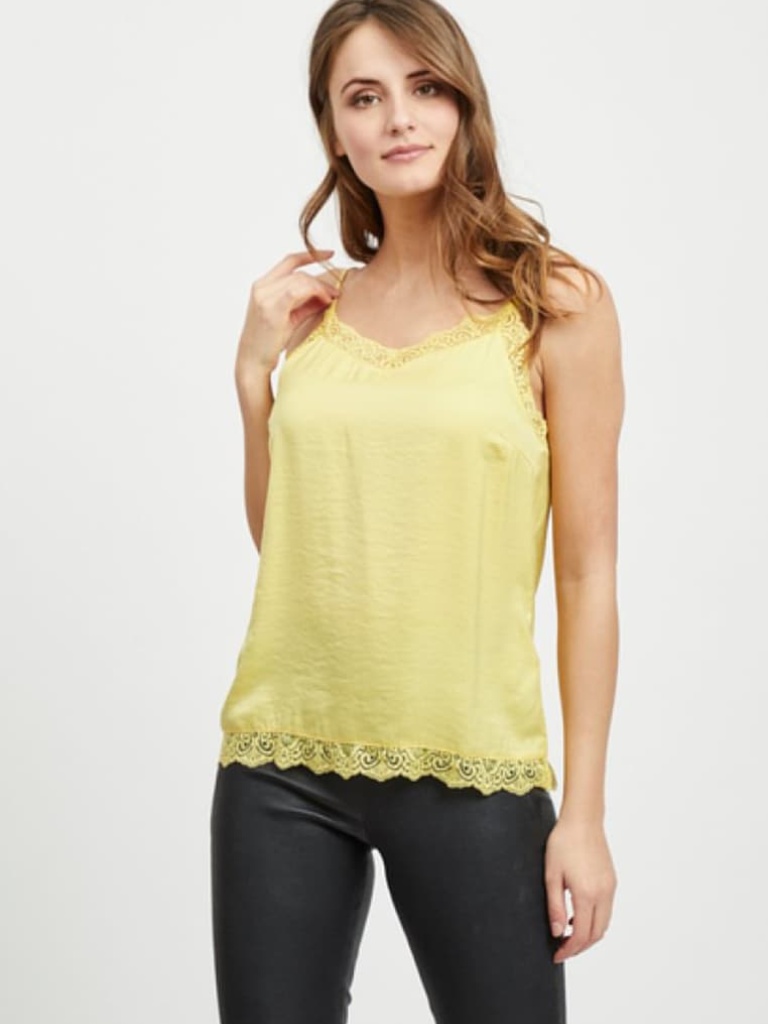
cotton relaxed sleeveless hip length Untucked v-neck camisole